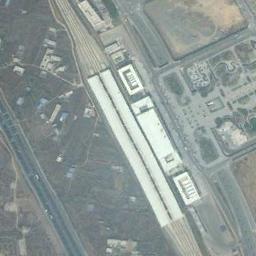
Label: railway_station